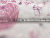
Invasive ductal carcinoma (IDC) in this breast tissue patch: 0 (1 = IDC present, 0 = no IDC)